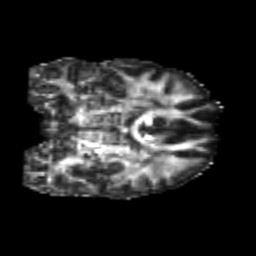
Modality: FA
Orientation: coronal
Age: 22
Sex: male
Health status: healthy
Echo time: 0.074 s